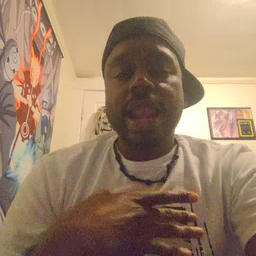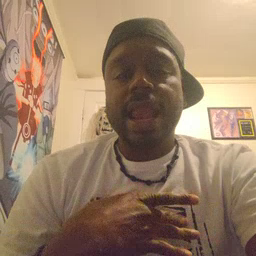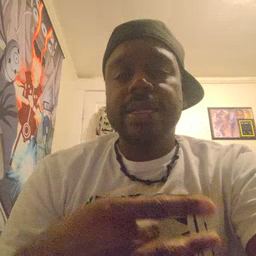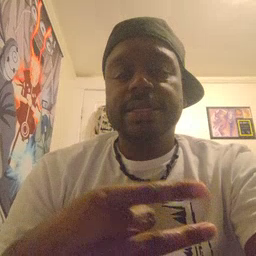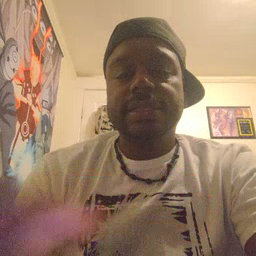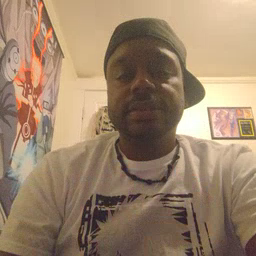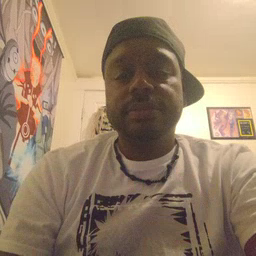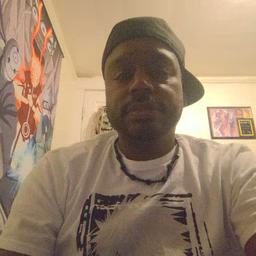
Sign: like